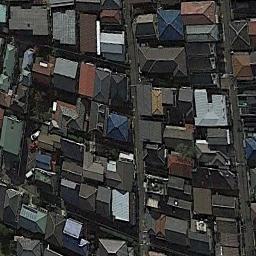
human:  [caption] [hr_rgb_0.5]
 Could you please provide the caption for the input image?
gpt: The dense residential is next to the road .

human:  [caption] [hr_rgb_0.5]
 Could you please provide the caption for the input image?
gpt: A dense residential area has lots of houses with different colors of roofs .

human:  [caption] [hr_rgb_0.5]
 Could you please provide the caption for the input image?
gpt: The roofs of the houses are all red .

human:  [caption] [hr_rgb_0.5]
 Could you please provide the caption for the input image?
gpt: Many roads and neatly arranged houses in densely populated areas .

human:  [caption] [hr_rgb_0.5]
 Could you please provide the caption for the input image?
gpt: There are buildings of different colors on a dense residential area .